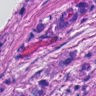
Metastatic tissue present: yes